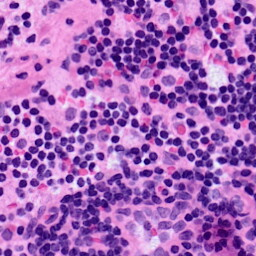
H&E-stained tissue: LymphNode